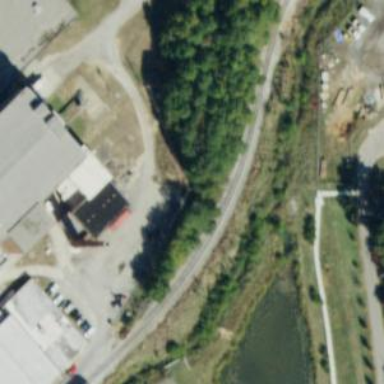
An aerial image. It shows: Rail spur service.